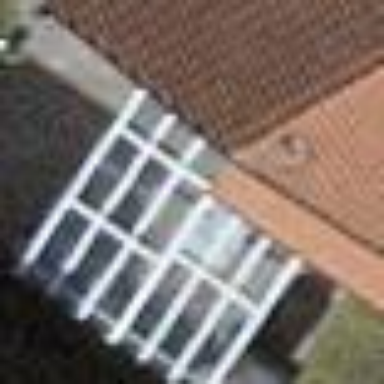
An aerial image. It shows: View of roof of building.